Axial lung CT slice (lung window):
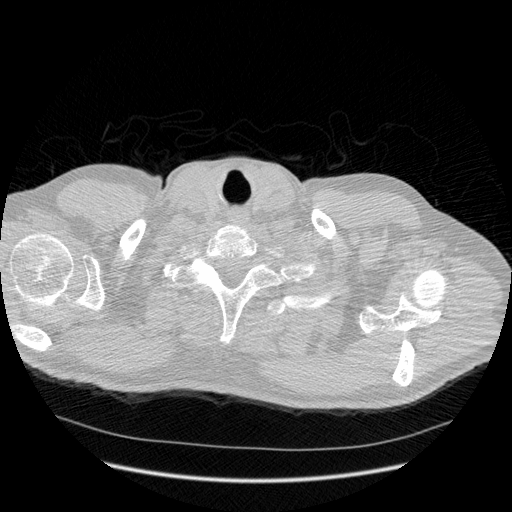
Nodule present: no